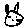
Label: cat